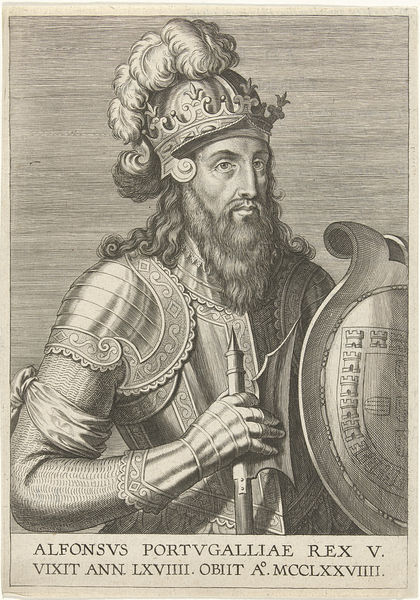
Titel: Portret van koning Alfons III van Portugal
Künstler: Cornelis (I) Galle
Standort: Amsterdam
Institution: Rijksmuseum
Schlagwörter: feder, hand, kampf, kämpfer, mann, weiß, finger, haar, mund, nase, schwarz, zeichnung, tuch, muster, bart, arm, augen, federn, gesicht, bildnis, portrait, krone, schrift, crown, feathers, hat, king, könig, soldier, sword, white, black, face, france, grey, hair, nose, old, ernst, print, name, eisen, schild, soldat, helm, herrscher, ritter, rüstung, wappen, feather, glove, axt, man, krieger, head, armor, armour, eyes, helmet, knight, male, metal, sash, steel, drawing, kupferstich, black and white, mouth, line, beard, spiral, injury, human, armband, latein, shiny, coat of arms, crest, fingers, shield, warrior, lips, long hair, shoulders, money, gloves, latin, mustache, weapon, knife, pike, knoght, chain, sheild, ruler, power, grayscale, axe, brows, curly, headgear, halberd, g, mail, high class, gery, portugal, powerful, plume, gauntlet, schield, ax, chainmail, breastplate, rex, platemail, helpmet, alfonsvs, alfonsus, alfonse, alphonsus, alphonse, sodlier, 1064, portugallieae, mcclxxviiii, portugalliae, alfons